Question: Does ReSharper have the option to highlight text in tooltips? Like in <URL>:

It increases readability significantly, I think.
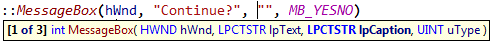
Answer: It happened! Our prayers have been answered!
Meet <URL>.
Thank you.